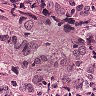
Metastatic tissue present: yes